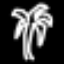
Label: palm tree